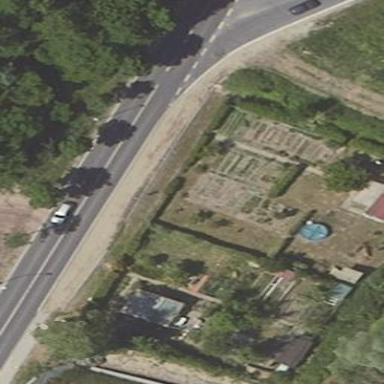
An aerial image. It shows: Allotments area.